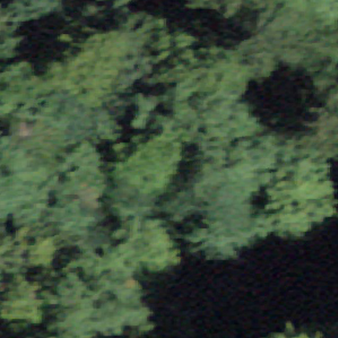
Label: other